Field crop: maize
Growth stage: 2
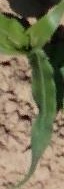
Species: maize